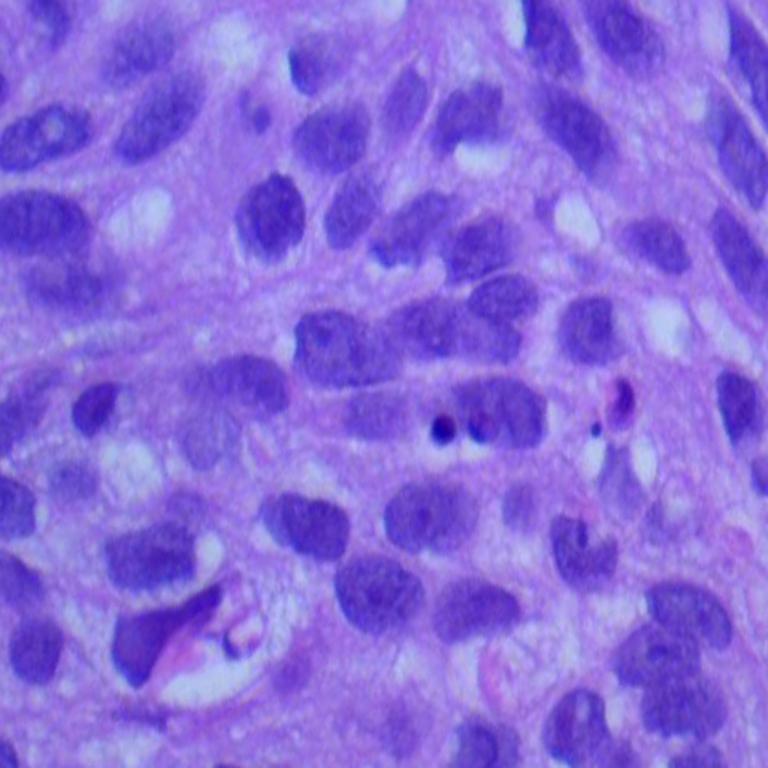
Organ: lung
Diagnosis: squamous carcinomas